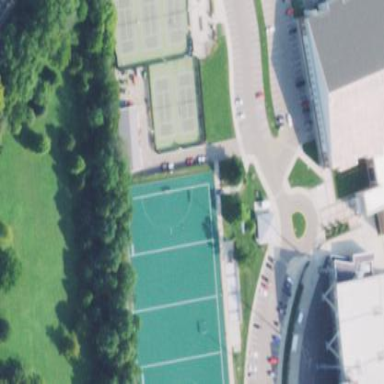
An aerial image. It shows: Field hockey pitch where players can enjoy the sport.